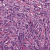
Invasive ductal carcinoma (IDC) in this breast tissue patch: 1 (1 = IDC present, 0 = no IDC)